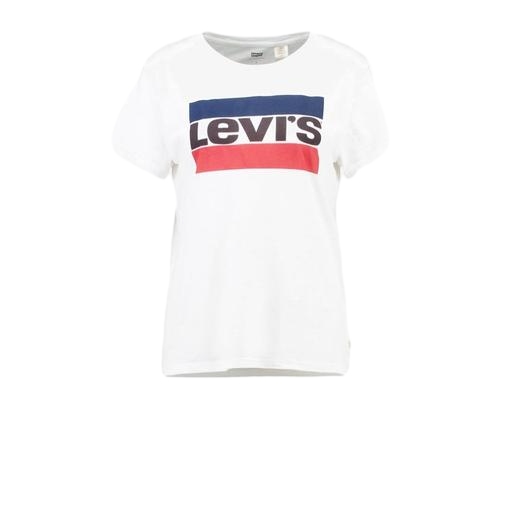
graphic tee, graphic t-shirt, graphic tee shirt, white background